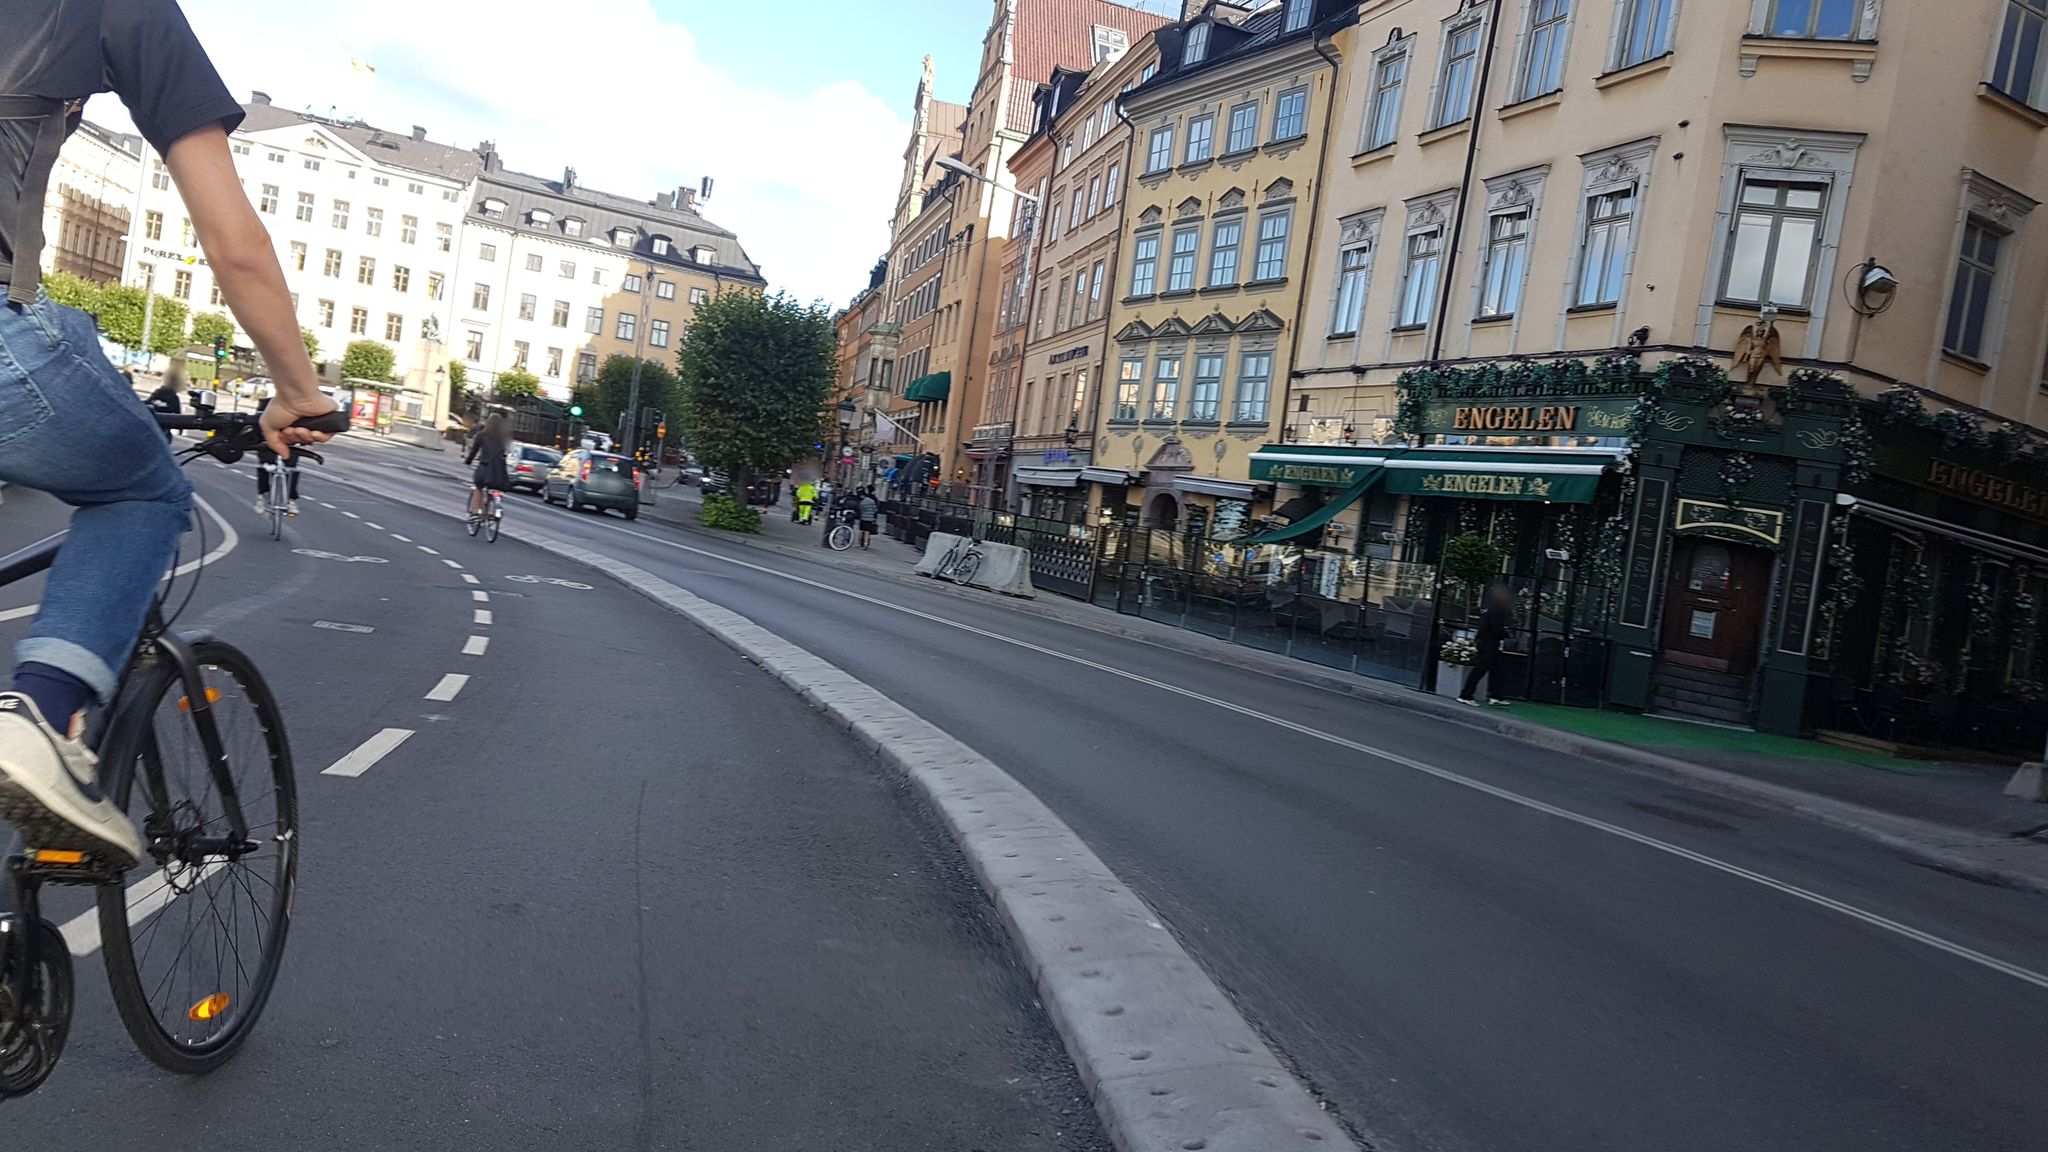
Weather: clear
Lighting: day
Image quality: good
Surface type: cycling surface
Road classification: cycleway
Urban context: urban centre
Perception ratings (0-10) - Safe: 6.87, Lively: 9.2, Beautiful: 7.63, Boring: 1.54, Depressing: 3.79, Wealthy: 6.94